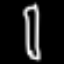
Label: fork